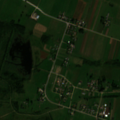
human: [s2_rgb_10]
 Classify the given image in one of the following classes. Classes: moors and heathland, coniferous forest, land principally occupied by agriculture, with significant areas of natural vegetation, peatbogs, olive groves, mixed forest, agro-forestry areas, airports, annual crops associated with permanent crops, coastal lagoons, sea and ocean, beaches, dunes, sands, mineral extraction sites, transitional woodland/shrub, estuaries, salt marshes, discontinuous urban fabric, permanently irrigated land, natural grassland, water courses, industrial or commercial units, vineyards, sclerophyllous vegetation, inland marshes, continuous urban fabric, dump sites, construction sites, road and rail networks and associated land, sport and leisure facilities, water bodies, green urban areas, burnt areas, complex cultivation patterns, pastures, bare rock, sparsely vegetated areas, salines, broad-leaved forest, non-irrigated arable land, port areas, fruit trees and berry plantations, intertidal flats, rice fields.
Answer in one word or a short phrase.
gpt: discontinuous urban fabric, non-irrigated arable land, pastures, complex cultivation patterns, land principally occupied by agriculture, with significant areas of natural vegetation, water bodies